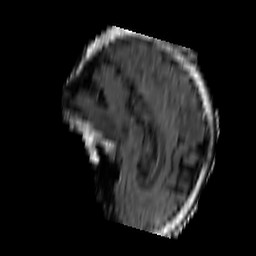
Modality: FLAIR
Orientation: sagittal
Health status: ill
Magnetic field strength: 3 T